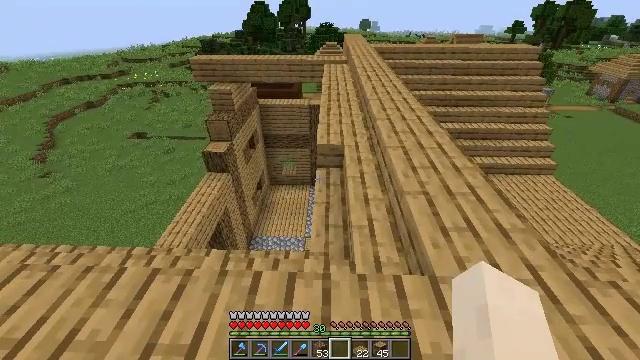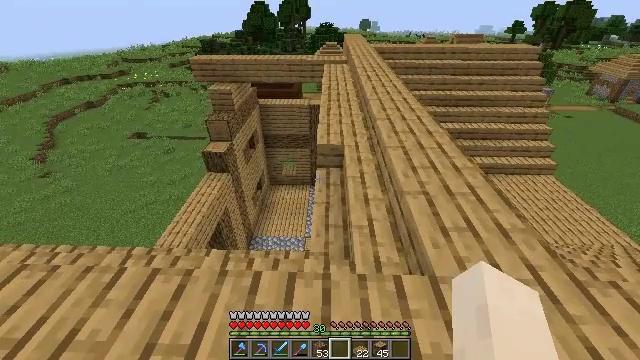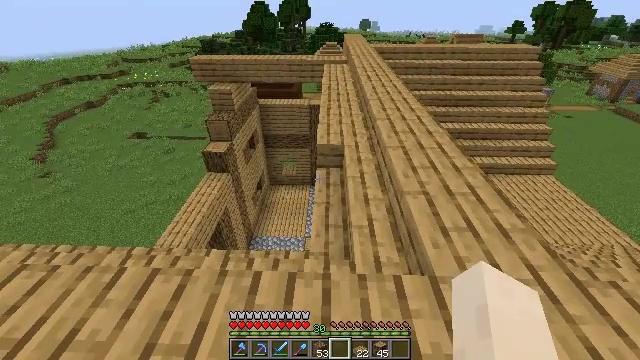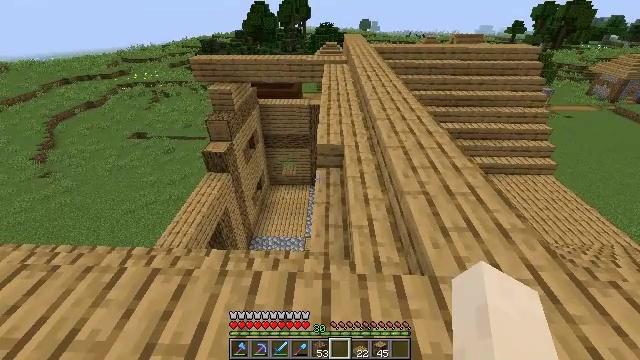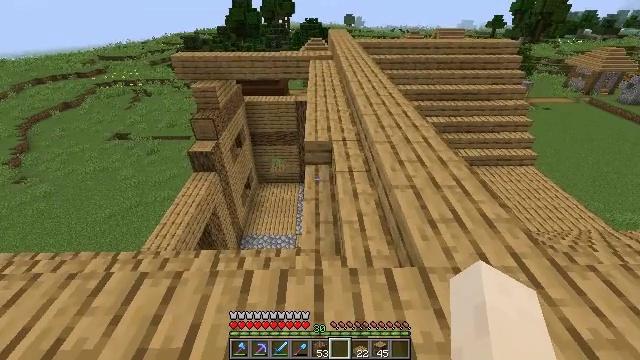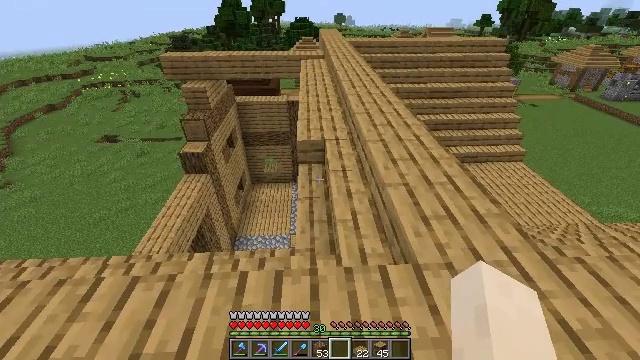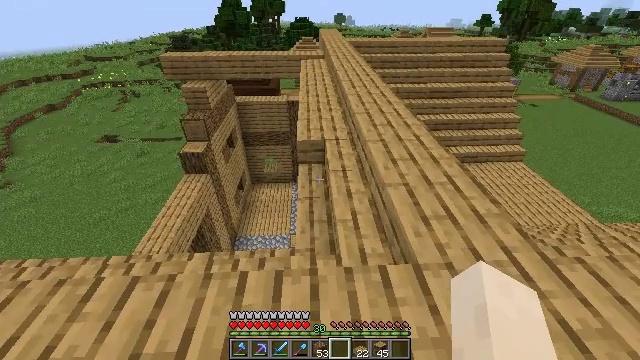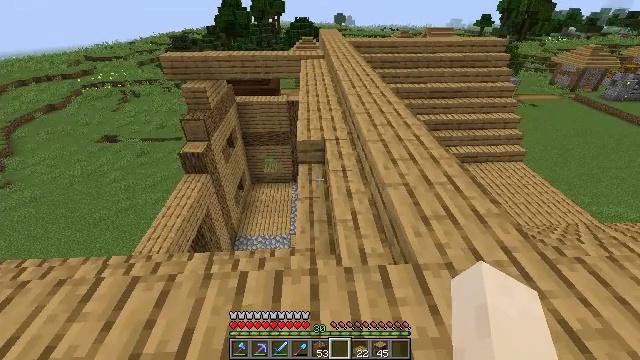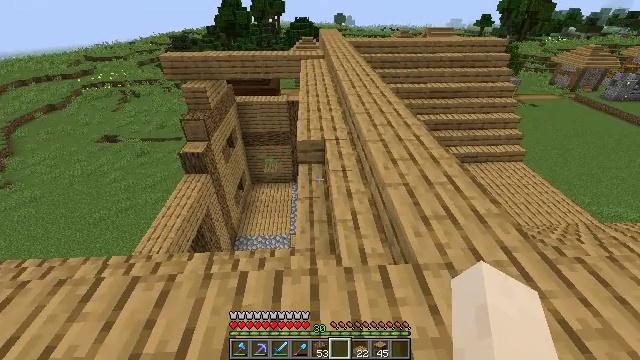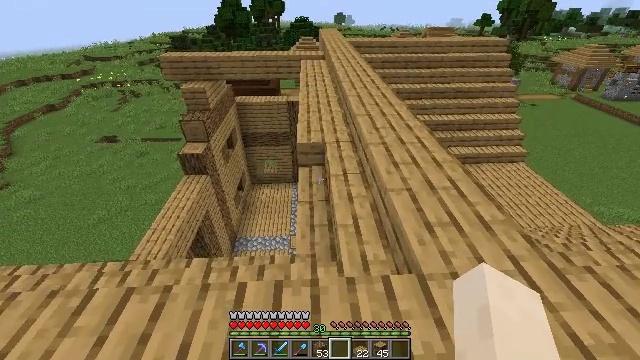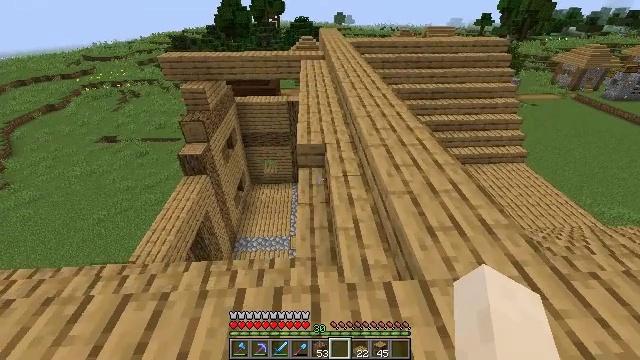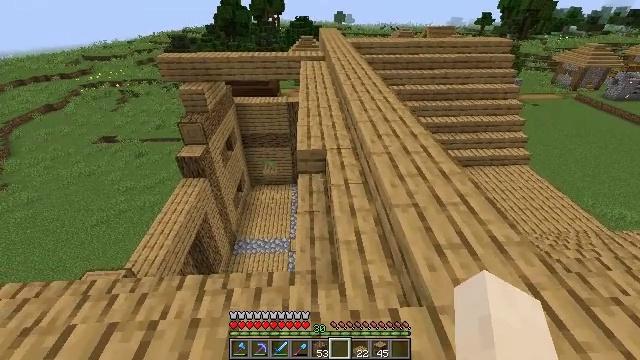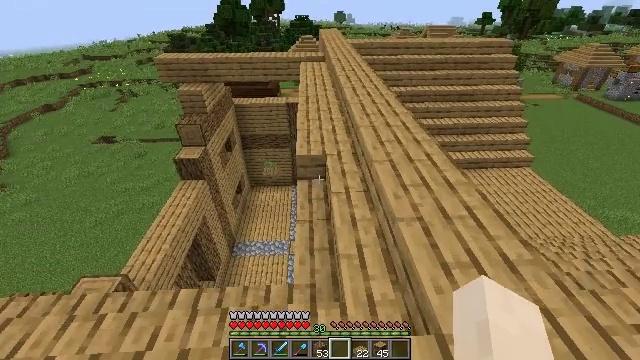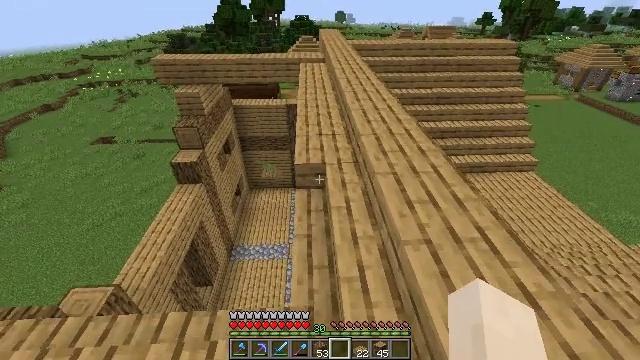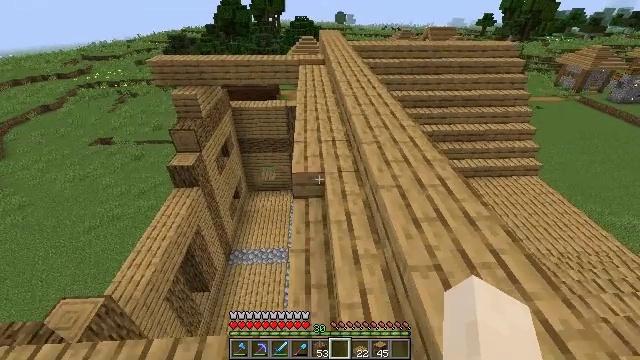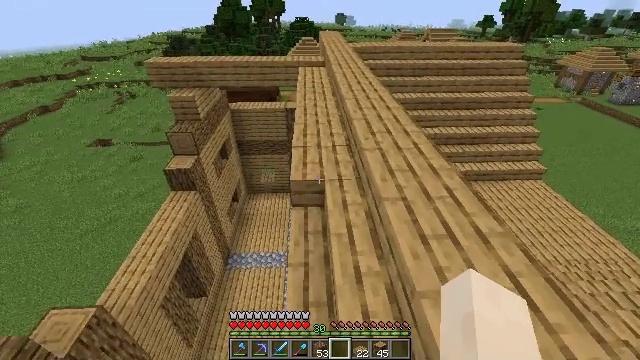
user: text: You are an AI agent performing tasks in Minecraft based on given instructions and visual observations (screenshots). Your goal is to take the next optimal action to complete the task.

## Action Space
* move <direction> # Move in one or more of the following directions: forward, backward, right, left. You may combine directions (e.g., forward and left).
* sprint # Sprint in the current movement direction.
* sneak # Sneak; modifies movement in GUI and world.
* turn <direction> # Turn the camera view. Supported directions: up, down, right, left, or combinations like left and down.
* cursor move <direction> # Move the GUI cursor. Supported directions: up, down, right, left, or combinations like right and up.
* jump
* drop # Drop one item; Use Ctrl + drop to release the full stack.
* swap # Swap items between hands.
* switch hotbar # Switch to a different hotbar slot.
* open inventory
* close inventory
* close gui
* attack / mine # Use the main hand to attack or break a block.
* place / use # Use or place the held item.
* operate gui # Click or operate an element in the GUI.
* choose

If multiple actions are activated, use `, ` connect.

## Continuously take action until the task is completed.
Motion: motion action
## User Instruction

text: Collect oak stairs from a structure.
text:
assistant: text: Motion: no_op
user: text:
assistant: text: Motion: no_op
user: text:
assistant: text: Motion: no_op
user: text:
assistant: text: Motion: turn right
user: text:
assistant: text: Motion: turn right
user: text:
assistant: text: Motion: no_op
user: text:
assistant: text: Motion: no_op
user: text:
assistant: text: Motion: no_op
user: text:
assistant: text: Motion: move forward
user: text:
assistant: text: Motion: move forward
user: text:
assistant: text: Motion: move forward
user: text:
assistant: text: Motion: move forward
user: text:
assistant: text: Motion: move forward
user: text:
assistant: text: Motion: move forward
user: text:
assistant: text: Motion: move forward
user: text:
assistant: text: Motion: no_op
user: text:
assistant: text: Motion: no_op
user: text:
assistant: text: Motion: no_op
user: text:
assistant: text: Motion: no_op
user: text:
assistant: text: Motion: no_op
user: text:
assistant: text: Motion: no_op
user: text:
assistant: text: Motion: no_op
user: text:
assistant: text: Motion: no_op
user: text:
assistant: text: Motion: move forward
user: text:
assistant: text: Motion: move forward, turn right
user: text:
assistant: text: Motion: move forward, turn right
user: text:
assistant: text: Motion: move forward, turn right
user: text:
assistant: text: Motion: move forward
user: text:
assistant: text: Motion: move forward
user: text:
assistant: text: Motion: move forward